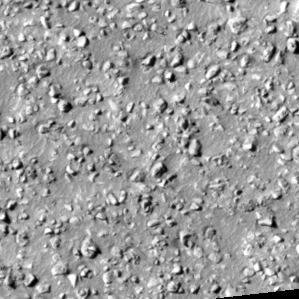
Label: non_frost